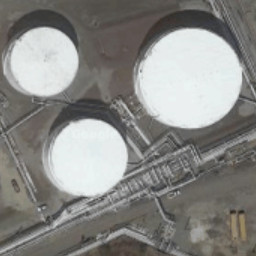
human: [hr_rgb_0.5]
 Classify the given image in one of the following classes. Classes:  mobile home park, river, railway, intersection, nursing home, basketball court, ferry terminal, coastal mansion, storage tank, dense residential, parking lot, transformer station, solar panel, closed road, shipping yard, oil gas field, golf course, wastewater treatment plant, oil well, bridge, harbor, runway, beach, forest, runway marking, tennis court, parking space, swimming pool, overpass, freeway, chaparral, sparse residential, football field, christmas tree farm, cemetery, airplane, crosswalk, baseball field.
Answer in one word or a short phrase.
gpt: storage tank